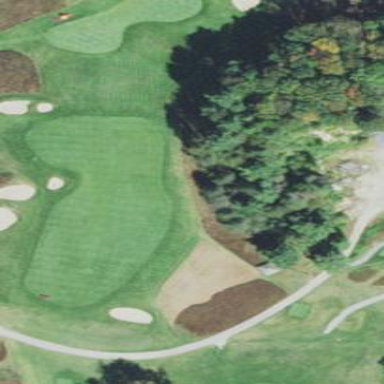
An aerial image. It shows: Golf fairway surrounded by grass.